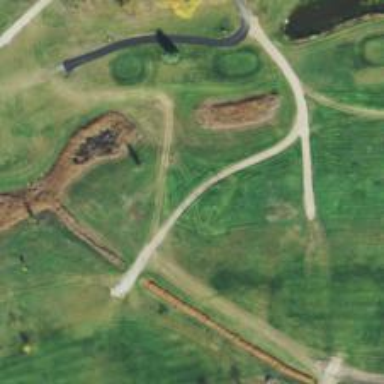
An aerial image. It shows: Footway that doubles as golf path.